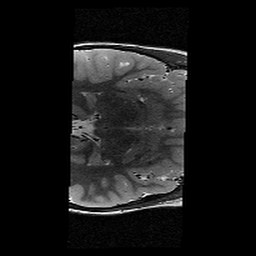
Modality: T2w
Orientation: axial
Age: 10
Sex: female
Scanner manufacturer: siemens
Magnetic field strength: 3 T
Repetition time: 9.23 s
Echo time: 0.067 s